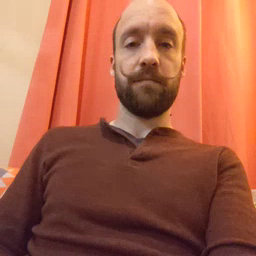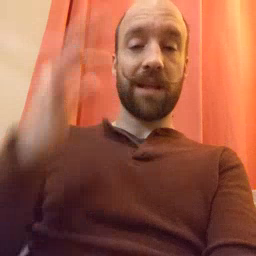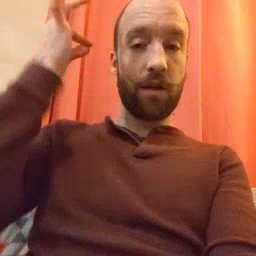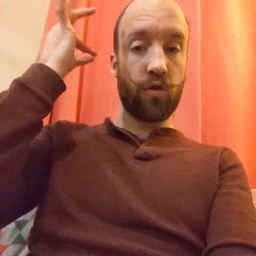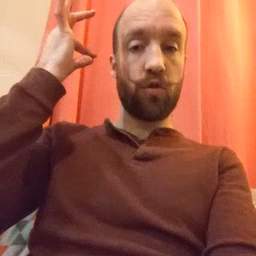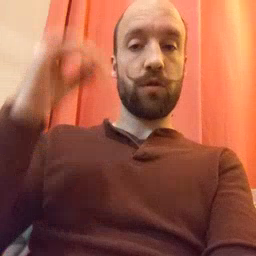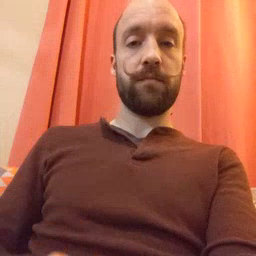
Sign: hair